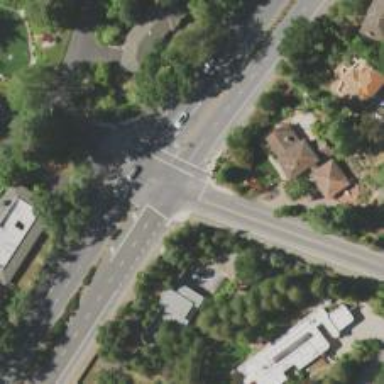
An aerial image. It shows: Unmarked crossing on the road.